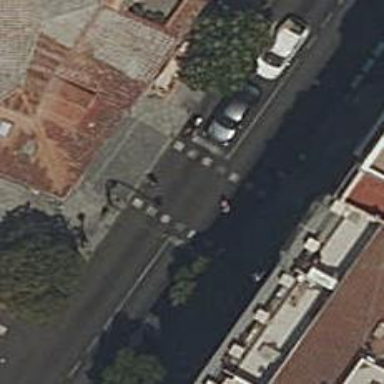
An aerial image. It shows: Road with traffic signals at the crossing.